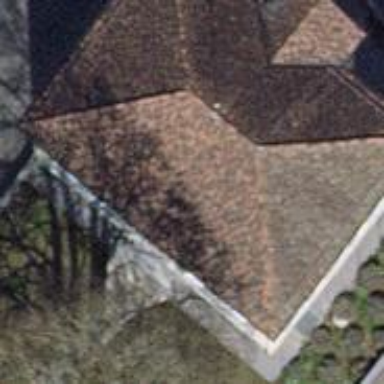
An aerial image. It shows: School building with hipped roof.